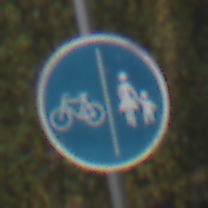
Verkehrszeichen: GetrennterRadUndGehwegRadwegLinks
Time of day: MorningAfternoon
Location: Outdoor (Nature)
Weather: Overcast
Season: Autumn
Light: Natural